Aerial crown-view tile of a tropical tree (Barro Colorado Island, Panama), acquired 20250317:
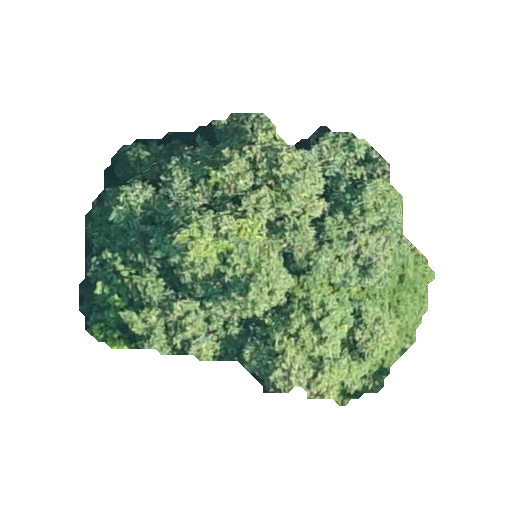
Species: Hieronyma alchorneoides
GBIF accepted scientific name: Hieronyma alchorneoides
Crown area: 111.025 m²